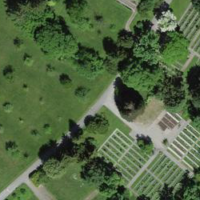
EUNIS habitat code: 53
Species observed at this site:
Tachymarptis melba
Corvus corone
Turdus merula
Cyanistes caeruleus
Parus major
Erithacus rubecula
Dendrocopos major
Pica pica
Fringilla coelebs
Aegithalos caudatus
Picus viridis
Motacilla alba
Columba palumbus